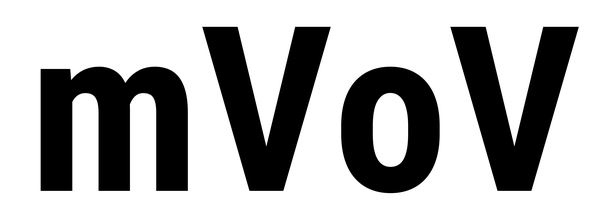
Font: Roboto_Condensed_Bold